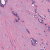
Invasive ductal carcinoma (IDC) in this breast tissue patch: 1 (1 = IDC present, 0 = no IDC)